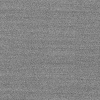
Atmospheric dust classification: dusty